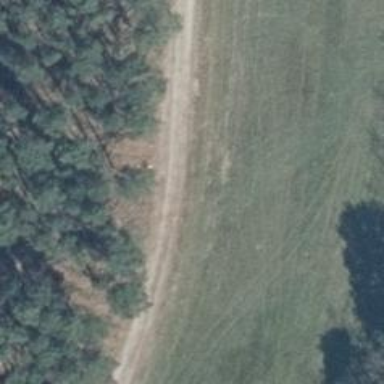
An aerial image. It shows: Sandy track road with grade 4 track type.